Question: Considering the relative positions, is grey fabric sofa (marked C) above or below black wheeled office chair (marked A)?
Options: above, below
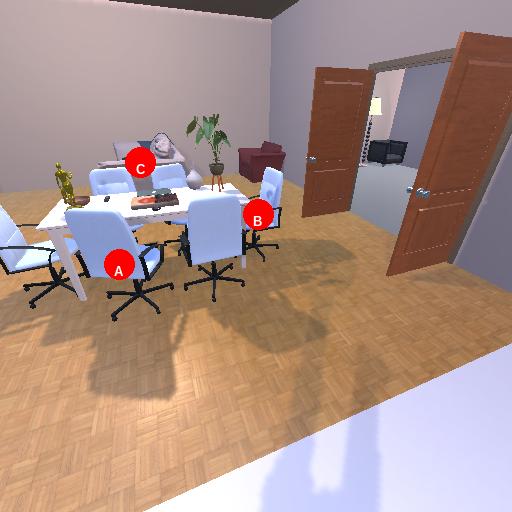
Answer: above